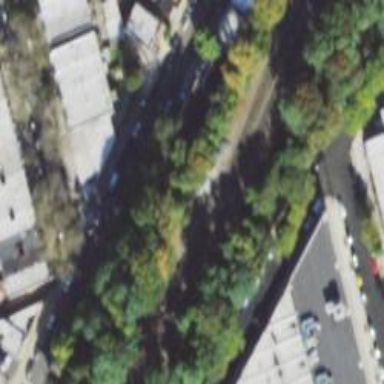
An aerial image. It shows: Railway track.